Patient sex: M
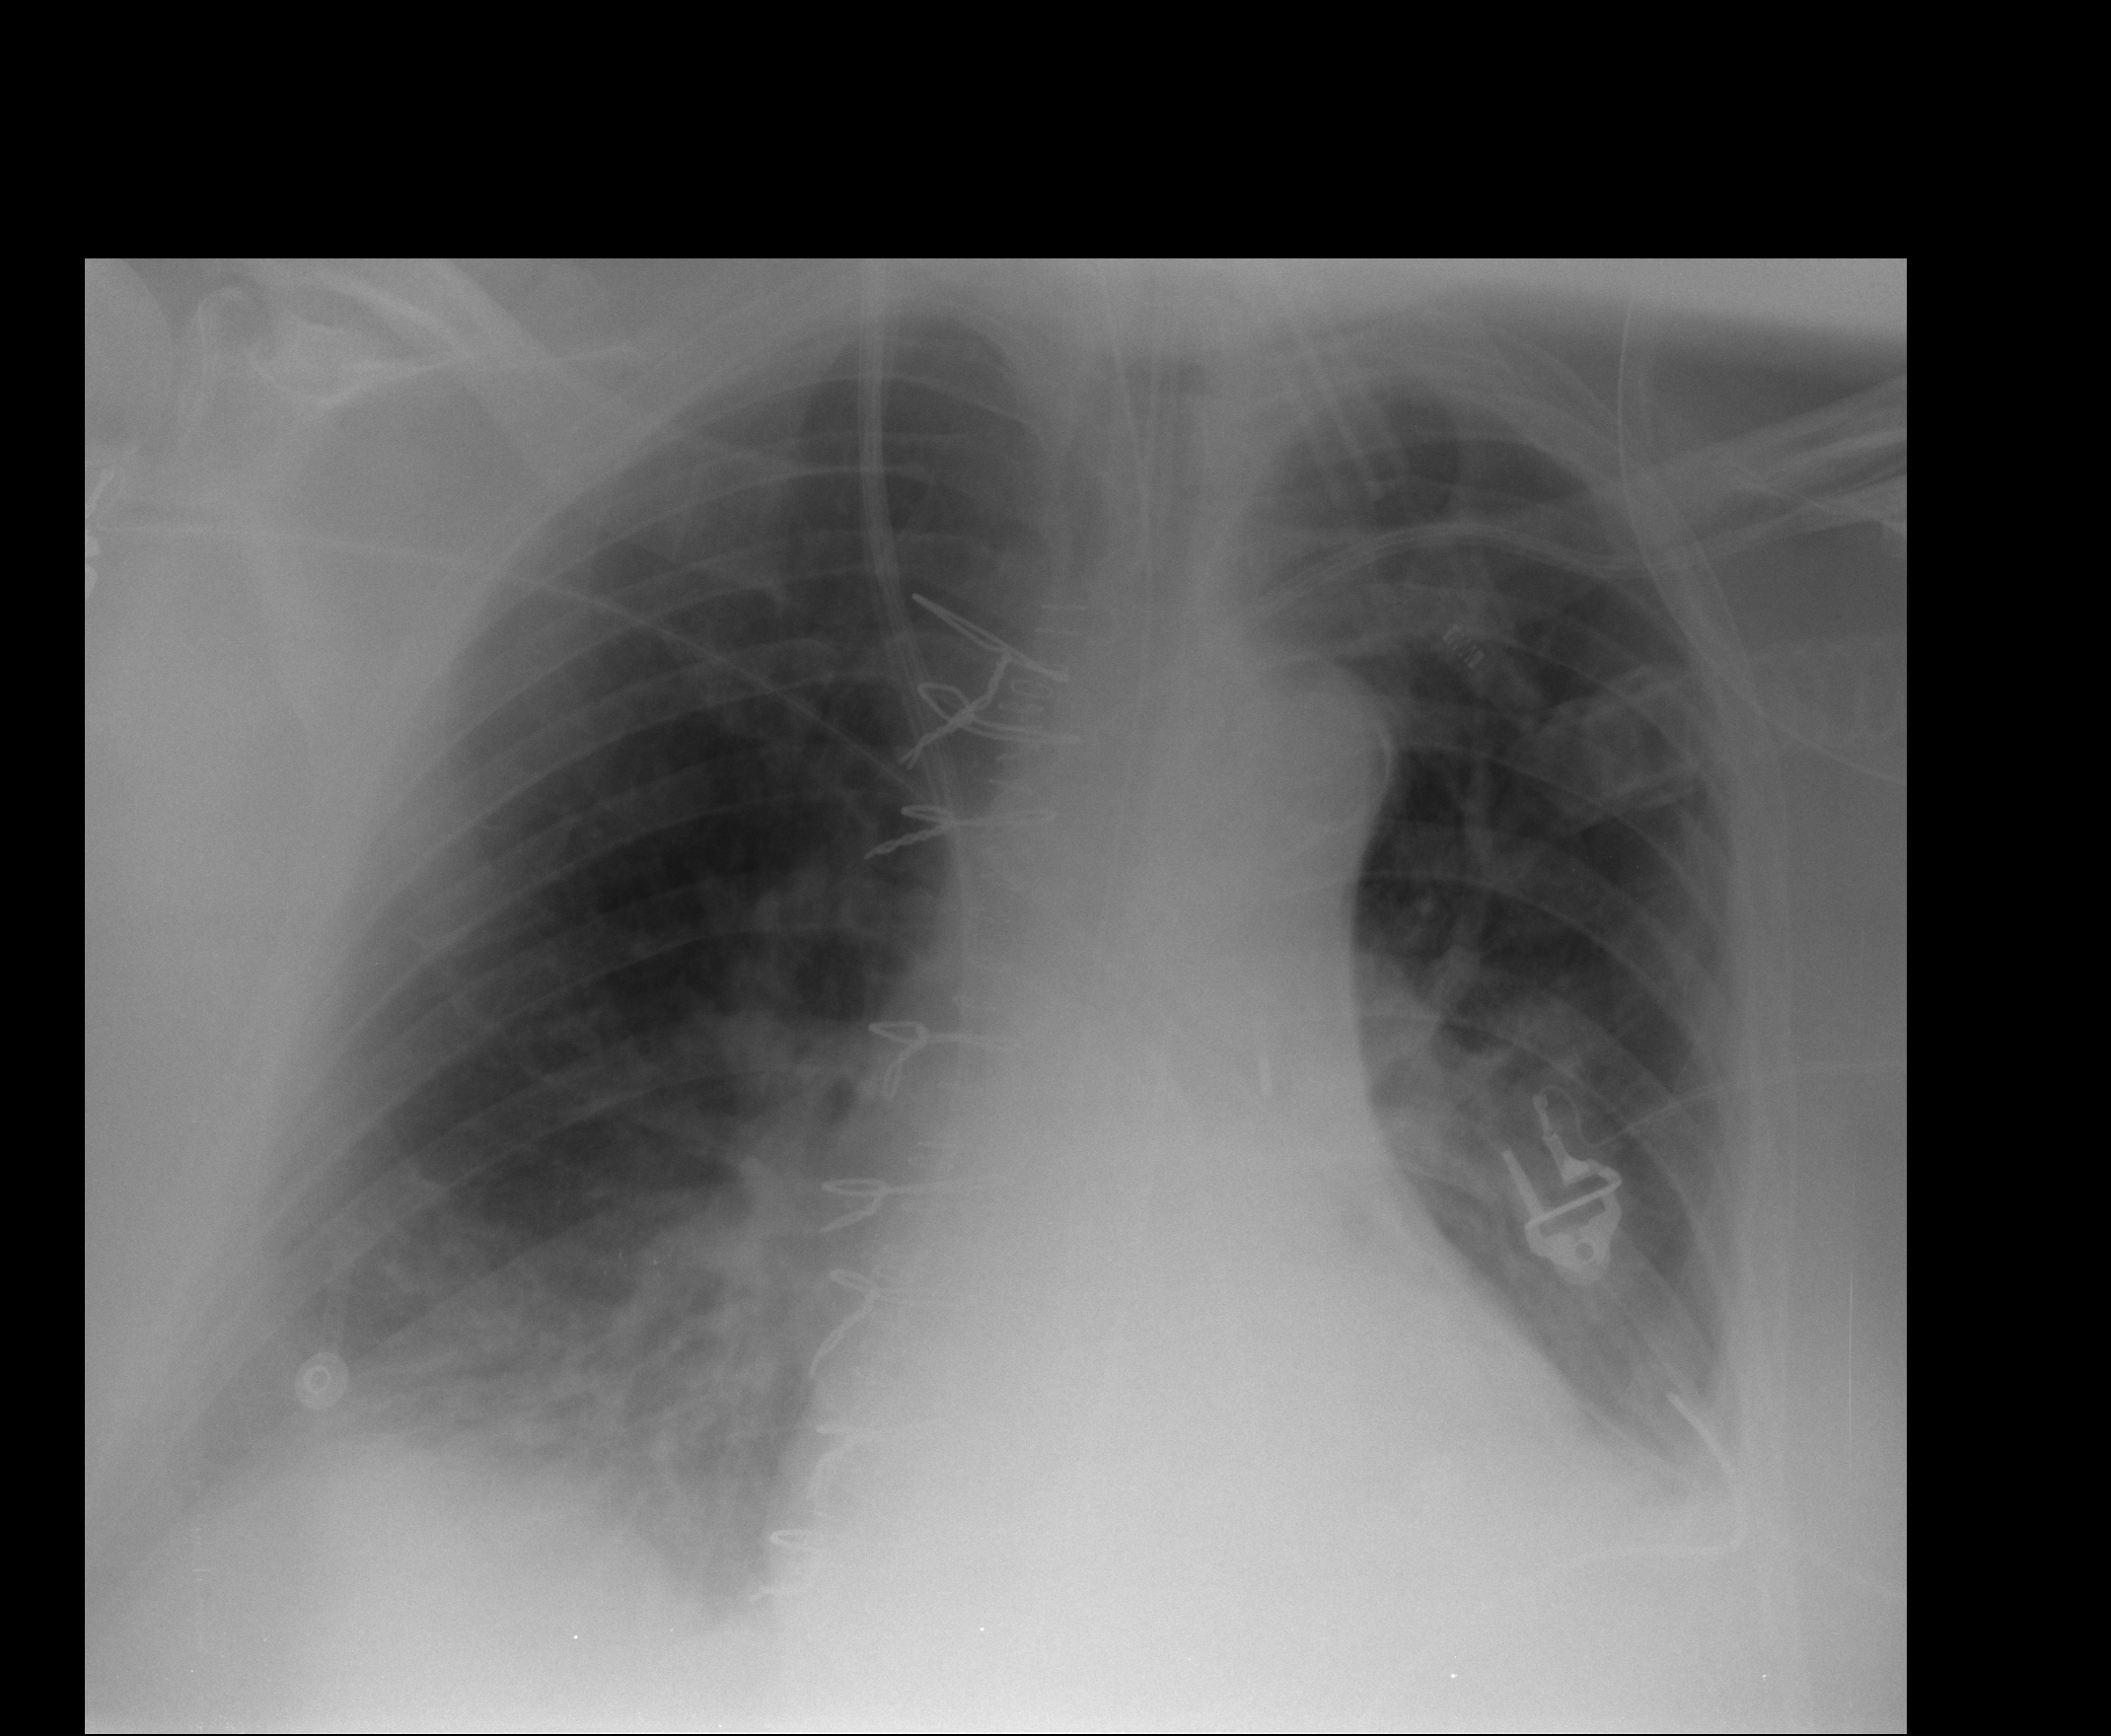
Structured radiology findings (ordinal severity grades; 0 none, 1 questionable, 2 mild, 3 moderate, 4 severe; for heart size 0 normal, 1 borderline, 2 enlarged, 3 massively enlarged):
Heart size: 1
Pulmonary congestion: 2
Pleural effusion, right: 2
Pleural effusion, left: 1
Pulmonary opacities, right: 1
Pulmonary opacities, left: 0
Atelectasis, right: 2
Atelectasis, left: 2